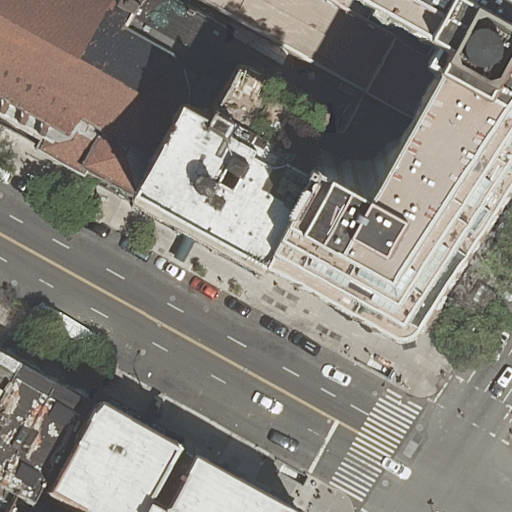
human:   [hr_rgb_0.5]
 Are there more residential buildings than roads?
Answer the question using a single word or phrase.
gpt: yes

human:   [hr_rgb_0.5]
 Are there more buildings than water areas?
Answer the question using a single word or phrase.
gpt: yes

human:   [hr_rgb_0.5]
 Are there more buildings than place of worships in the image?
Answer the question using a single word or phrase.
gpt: yes

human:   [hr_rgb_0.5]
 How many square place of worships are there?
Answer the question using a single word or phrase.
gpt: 0

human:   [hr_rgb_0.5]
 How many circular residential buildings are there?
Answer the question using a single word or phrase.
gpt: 0

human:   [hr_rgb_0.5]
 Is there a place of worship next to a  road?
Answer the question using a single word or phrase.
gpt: yes

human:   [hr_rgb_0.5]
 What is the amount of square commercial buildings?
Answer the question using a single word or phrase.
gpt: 0

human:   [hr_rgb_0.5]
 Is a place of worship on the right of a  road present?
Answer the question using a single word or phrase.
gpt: no

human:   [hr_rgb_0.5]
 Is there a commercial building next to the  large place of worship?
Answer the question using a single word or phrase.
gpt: no

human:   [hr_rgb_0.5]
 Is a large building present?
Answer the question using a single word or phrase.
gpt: yes

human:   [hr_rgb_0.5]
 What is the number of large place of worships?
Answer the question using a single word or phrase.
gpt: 1

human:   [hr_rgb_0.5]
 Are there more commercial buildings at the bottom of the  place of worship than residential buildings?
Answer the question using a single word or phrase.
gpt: no

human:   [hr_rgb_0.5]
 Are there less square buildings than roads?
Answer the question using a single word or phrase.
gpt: yes

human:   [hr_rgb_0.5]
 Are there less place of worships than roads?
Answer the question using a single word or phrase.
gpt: yes

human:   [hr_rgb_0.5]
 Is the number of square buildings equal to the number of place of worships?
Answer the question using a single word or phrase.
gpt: no

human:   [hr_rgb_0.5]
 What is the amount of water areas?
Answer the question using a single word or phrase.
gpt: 0

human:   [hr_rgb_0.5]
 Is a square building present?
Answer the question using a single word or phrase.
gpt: no

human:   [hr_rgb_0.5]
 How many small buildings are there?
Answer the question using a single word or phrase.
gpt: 2

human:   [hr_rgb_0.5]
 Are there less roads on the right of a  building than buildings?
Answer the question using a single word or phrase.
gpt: yes

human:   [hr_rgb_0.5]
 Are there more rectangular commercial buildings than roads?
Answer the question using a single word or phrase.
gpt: no

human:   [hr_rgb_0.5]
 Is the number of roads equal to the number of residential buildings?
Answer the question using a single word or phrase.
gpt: no

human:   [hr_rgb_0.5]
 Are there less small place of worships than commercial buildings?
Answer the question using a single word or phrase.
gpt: no

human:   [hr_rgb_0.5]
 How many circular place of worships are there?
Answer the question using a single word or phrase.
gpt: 0

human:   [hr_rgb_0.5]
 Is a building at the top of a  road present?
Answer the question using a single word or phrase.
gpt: yes

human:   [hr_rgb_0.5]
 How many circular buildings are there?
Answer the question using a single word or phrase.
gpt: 0

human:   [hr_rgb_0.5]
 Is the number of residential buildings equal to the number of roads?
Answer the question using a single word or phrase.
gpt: no

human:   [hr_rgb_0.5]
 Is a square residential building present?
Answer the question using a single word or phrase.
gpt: no

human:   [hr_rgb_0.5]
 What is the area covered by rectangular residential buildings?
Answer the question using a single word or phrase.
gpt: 142m2

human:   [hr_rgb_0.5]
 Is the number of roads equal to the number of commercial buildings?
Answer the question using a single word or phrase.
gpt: no

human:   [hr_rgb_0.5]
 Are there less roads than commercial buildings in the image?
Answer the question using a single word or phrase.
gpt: no

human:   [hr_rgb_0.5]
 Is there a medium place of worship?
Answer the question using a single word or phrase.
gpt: no

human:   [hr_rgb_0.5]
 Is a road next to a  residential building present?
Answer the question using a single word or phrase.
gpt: yes

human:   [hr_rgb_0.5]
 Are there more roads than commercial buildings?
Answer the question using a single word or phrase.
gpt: yes

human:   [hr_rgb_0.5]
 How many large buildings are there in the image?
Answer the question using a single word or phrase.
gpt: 4

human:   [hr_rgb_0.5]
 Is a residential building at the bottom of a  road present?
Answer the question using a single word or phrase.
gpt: yes

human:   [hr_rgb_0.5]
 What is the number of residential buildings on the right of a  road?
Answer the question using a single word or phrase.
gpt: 0